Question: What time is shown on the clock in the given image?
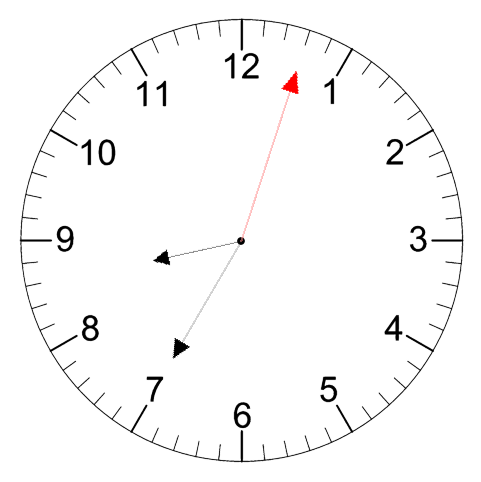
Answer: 08:35:03